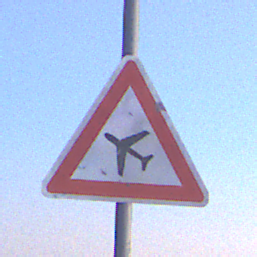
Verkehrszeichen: FlugbetriebRechts
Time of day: SunriseSunset
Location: Outdoor (Nature)
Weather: Clear
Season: NotSpecified
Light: Natural